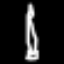
Label: pencil